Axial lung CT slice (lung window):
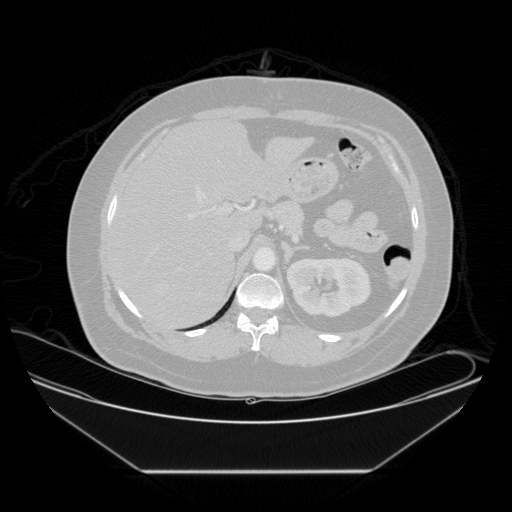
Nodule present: no